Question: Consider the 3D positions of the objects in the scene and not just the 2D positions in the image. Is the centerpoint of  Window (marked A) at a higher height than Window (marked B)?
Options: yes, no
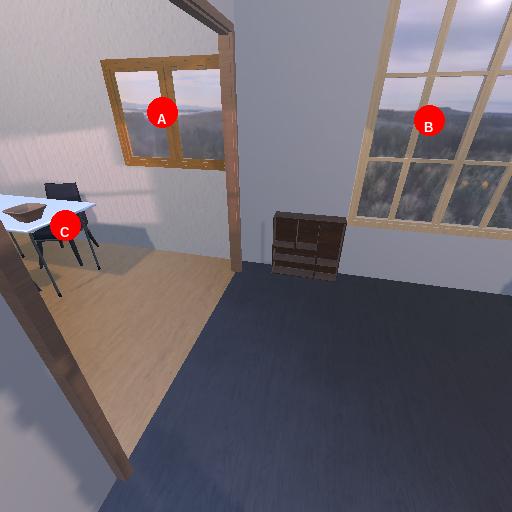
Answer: yes